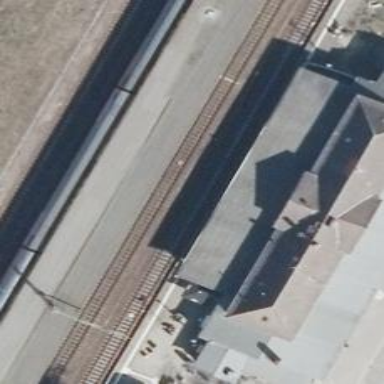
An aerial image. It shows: Category 5 railway station that also serves as public transport station.